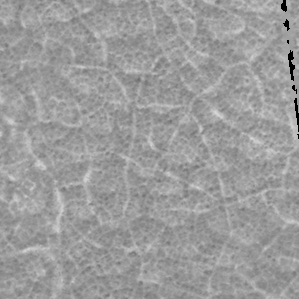
Label: frost